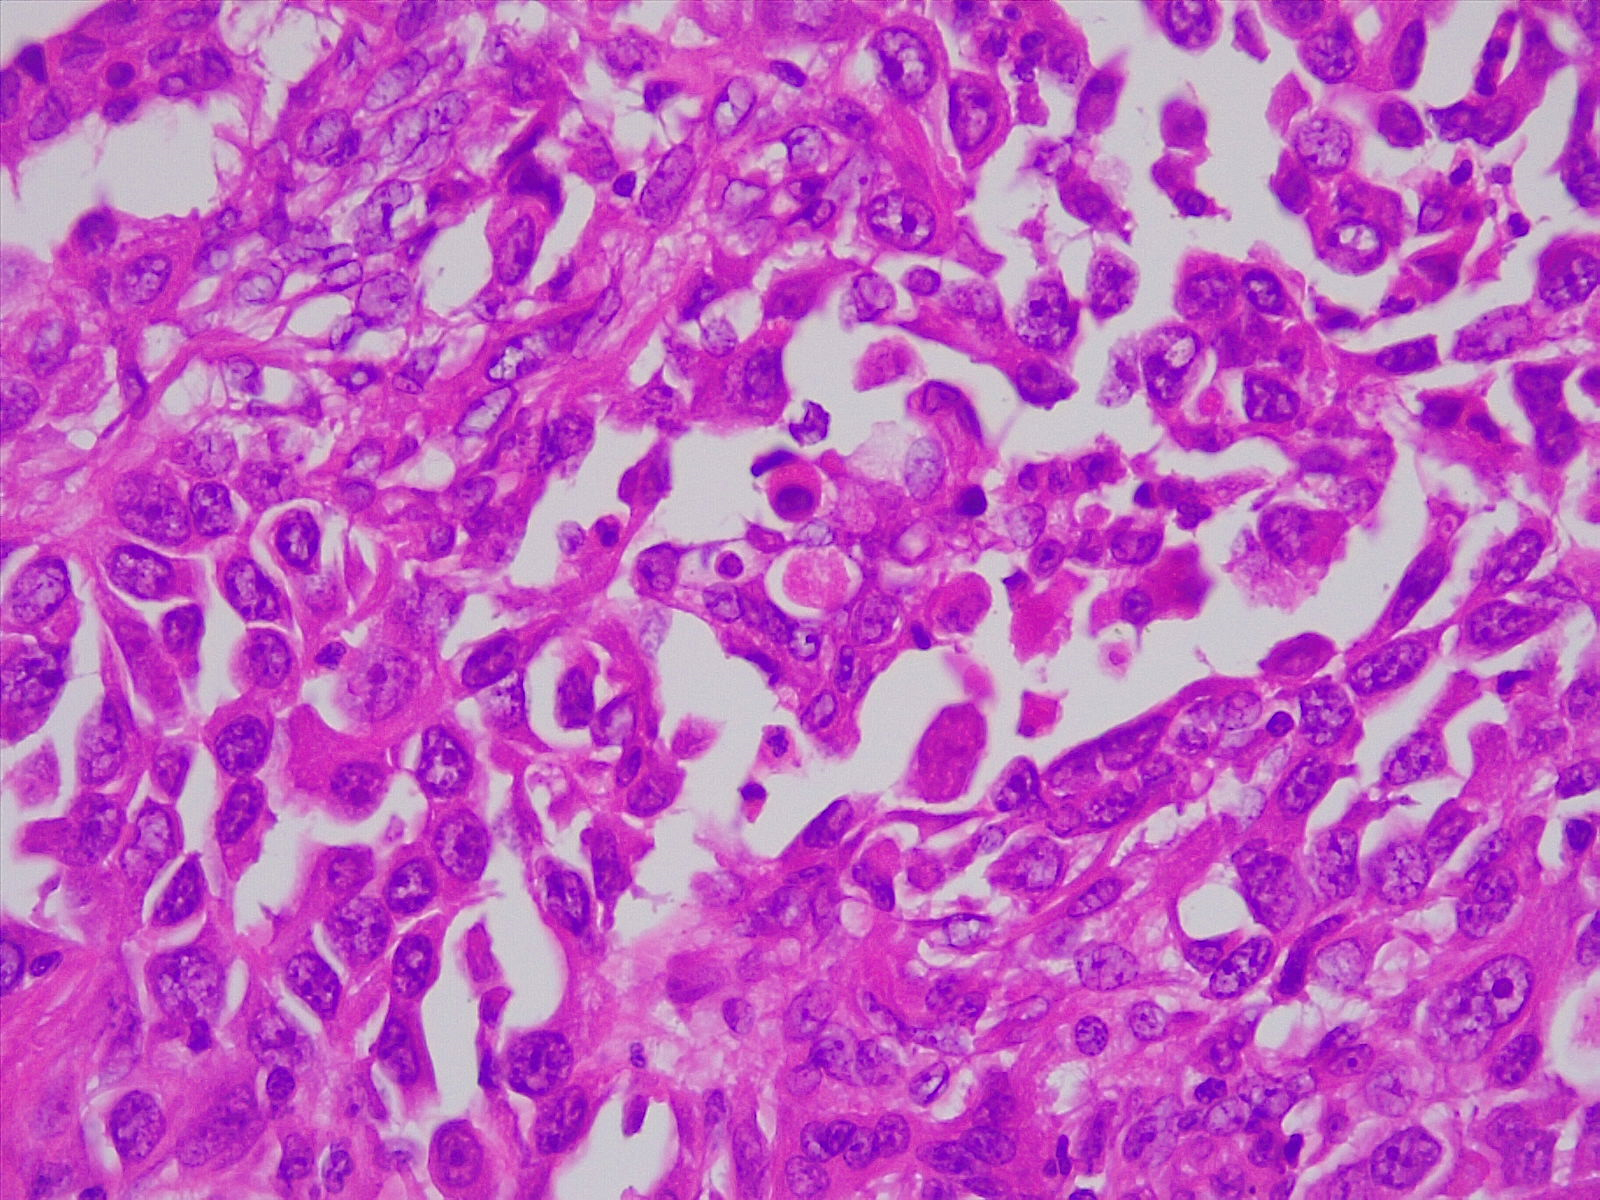
Label: lung adenocarcinoma, poorly differentiated